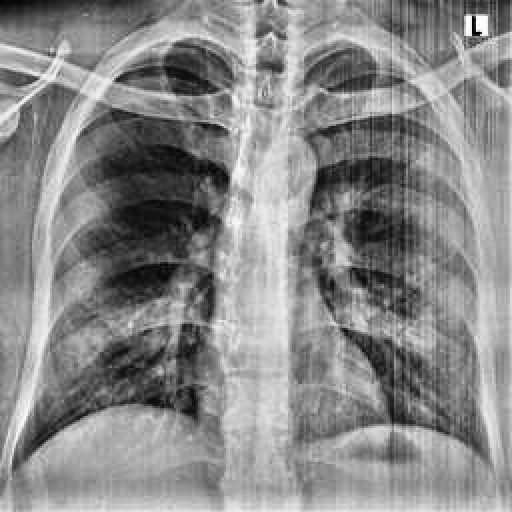
Finding: NORMAL